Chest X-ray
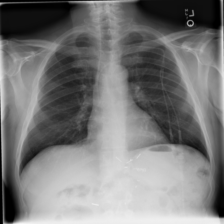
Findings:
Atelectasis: negative
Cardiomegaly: negative
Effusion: negative
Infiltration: negative
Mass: negative
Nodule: negative
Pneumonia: negative
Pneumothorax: negative
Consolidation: negative
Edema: negative
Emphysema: negative
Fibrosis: negative
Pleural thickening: negative
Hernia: negative